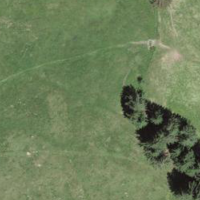
EUNIS habitat code: 25
Species observed at this site:
Silene dioica